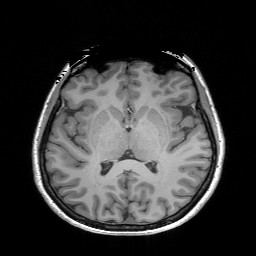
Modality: T1w
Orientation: coronal